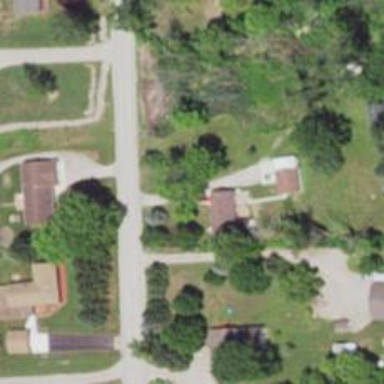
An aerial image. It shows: Driveway.